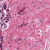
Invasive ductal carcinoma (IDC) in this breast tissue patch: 0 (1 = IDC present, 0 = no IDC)